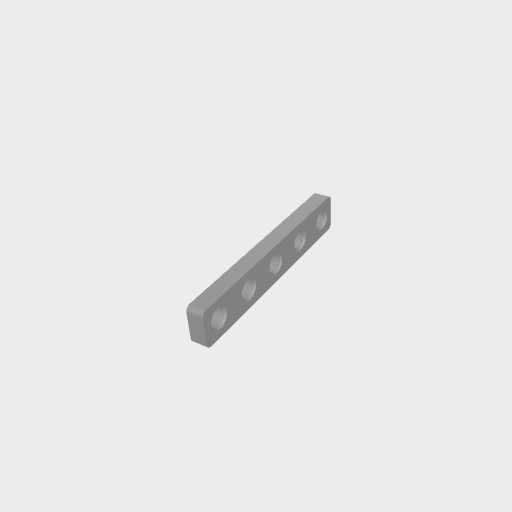
Part: ThreadedPlate1x5H